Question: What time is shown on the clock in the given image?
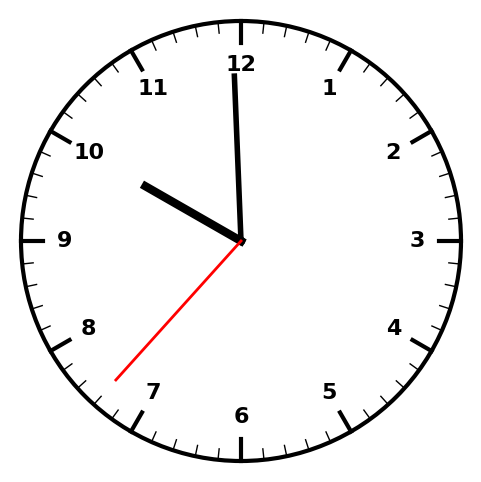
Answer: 09:59:37